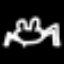
Label: frog